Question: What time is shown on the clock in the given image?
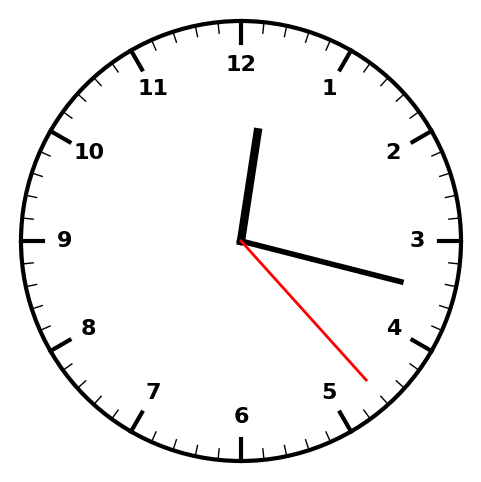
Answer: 12:17:23